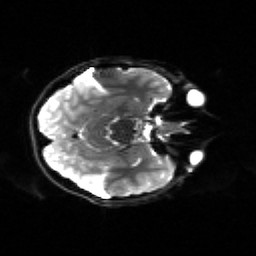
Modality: sbref
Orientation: axial
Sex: male
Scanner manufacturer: siemens
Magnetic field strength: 3 T
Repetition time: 5 s
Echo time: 0.071 s